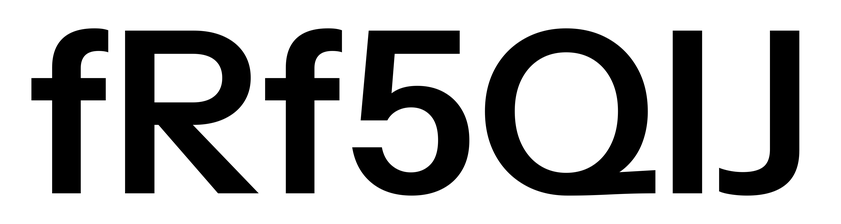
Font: InstrumentSans_SemiBold